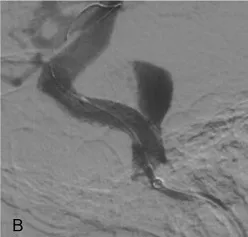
The WCS prolapsed into the aneurysm. (B) Control angiography showed a mild endoleak after WCS placement.
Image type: radiology (ct)